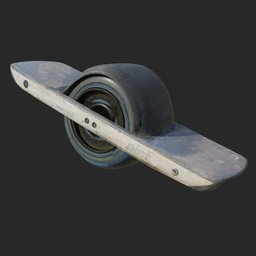
Label: mechanical